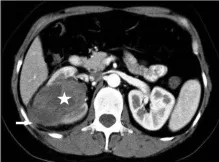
(A) Enhanced computed tomography (CT) image demonstrating a large mass replacing the lower part of the right kidney (star); the mass had invaded the perirenal space and Gerota's fascia (arrow).
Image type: radiology (ct)